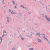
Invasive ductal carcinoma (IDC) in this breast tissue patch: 1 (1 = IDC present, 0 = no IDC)